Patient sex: F
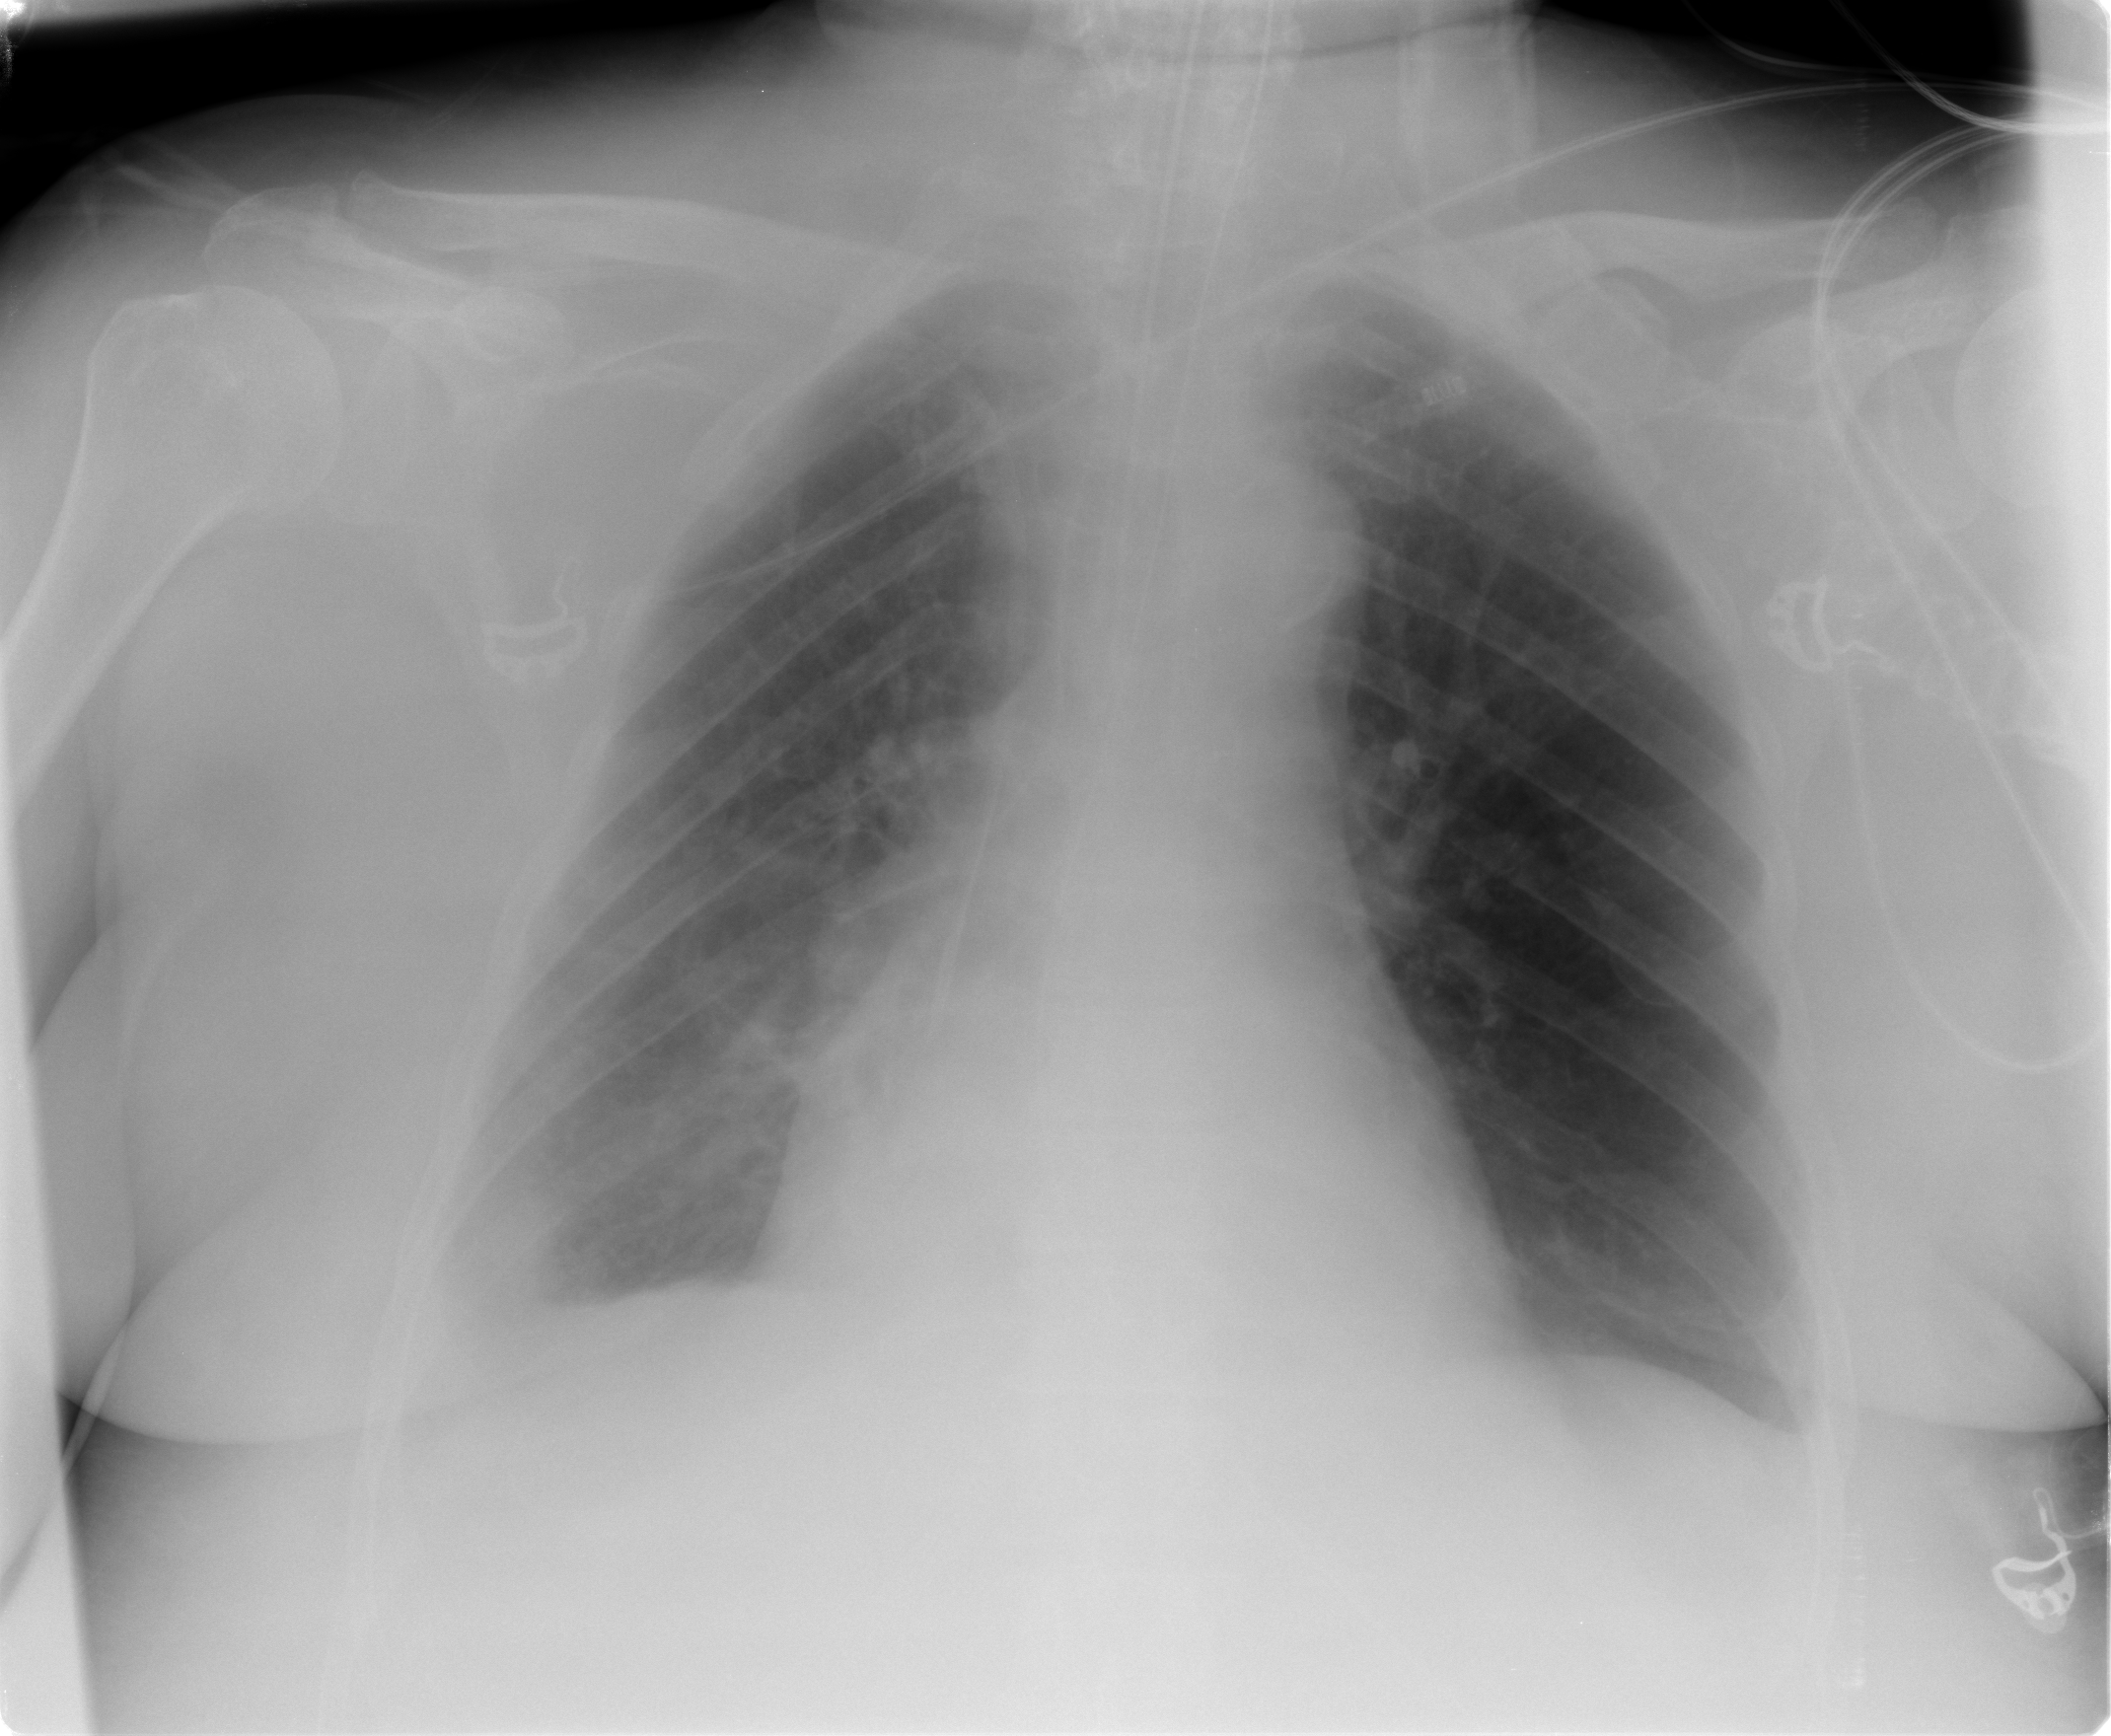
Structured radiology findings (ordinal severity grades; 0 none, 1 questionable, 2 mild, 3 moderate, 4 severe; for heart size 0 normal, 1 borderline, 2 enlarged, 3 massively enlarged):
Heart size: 0
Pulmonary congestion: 0
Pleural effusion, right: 1
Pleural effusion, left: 0
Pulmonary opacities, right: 0
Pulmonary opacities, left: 0
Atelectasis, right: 2
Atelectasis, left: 0